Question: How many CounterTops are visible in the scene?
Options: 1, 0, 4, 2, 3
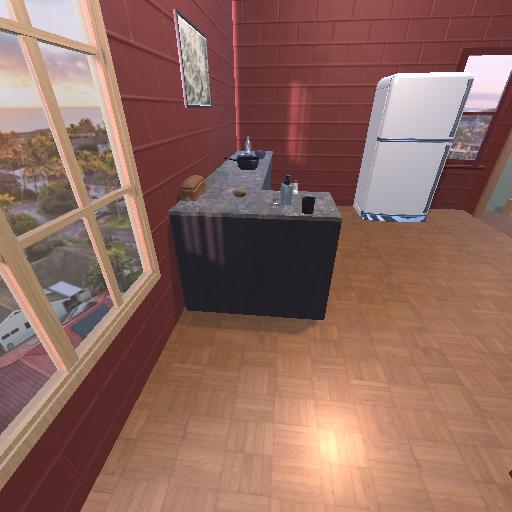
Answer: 1